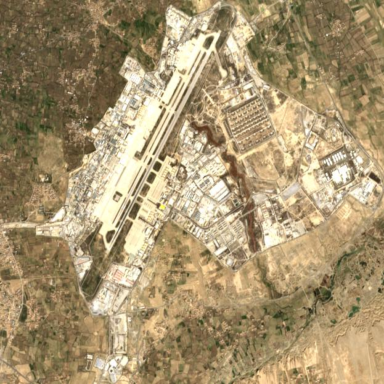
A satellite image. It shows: Military airfield located within larger aerodrome area.